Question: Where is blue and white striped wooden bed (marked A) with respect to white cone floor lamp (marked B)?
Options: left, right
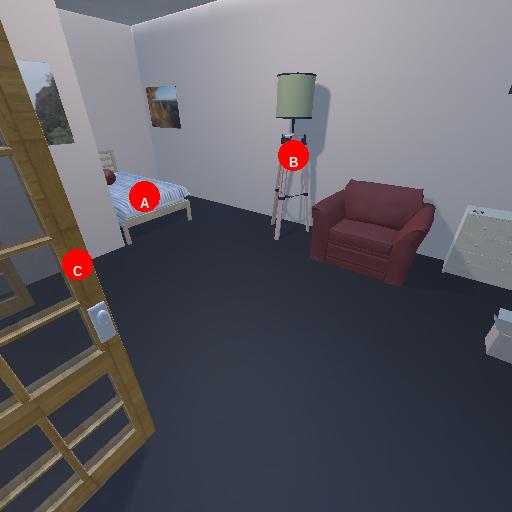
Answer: left